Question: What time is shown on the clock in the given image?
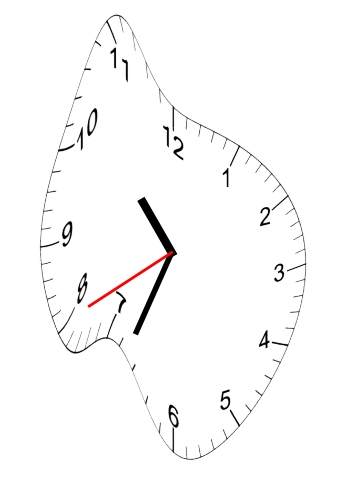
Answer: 10:33:40